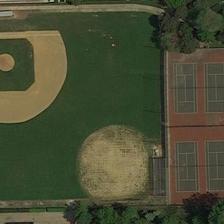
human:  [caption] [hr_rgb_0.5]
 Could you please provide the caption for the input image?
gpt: a baseball field is next to six tennis courts .

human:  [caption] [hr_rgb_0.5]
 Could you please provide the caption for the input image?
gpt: a baseball field is next to six tennis courts surrounded by many green trees .

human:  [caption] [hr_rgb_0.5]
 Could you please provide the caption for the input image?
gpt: some green trees are around a baseball field and six tennis courts .

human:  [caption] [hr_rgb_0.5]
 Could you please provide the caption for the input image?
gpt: the tennis courts surrounded by plants is next to the basketball field .

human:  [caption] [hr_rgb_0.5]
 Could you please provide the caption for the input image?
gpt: a baseball field is next to six tennis courts .